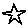
Label: star